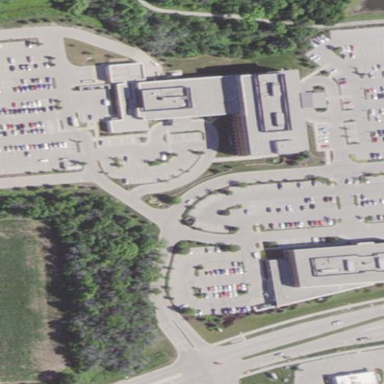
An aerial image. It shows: Healthcare facility identified as hospital.